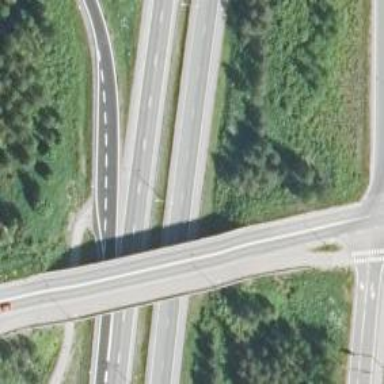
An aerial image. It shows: Secondary road crossing bridge with asphalt surface.